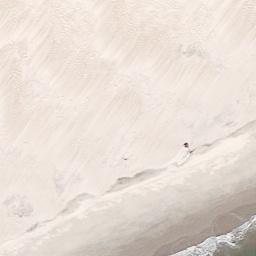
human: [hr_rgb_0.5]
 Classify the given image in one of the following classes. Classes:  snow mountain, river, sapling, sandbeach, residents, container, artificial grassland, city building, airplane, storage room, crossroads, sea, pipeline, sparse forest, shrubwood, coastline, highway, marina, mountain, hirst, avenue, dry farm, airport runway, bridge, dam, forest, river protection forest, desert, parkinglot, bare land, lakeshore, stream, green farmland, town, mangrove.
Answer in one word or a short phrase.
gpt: sandbeach